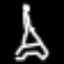
Label: The Eiffel Tower